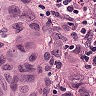
Metastatic tissue present: yes